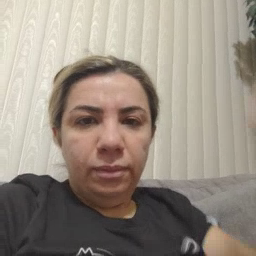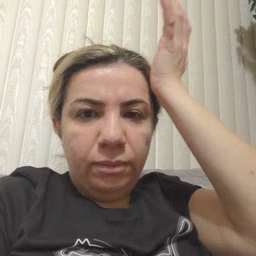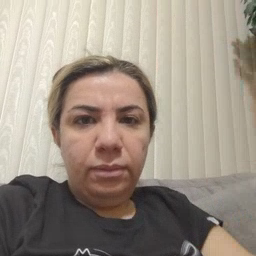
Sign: garbage